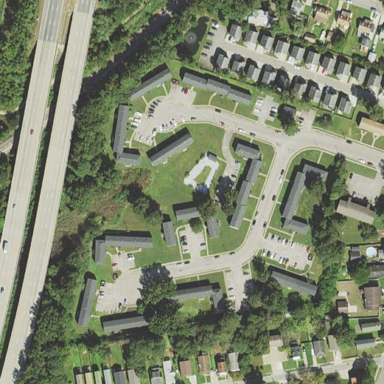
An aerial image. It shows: Residential area with apartments.